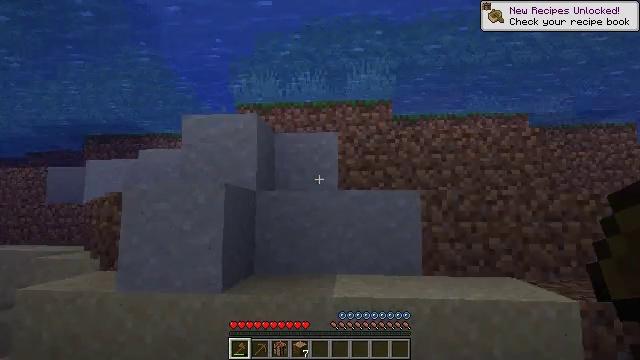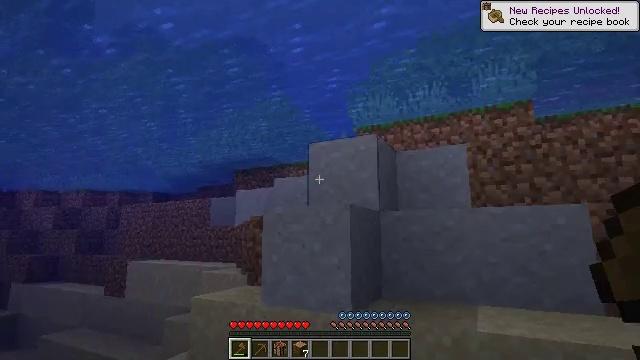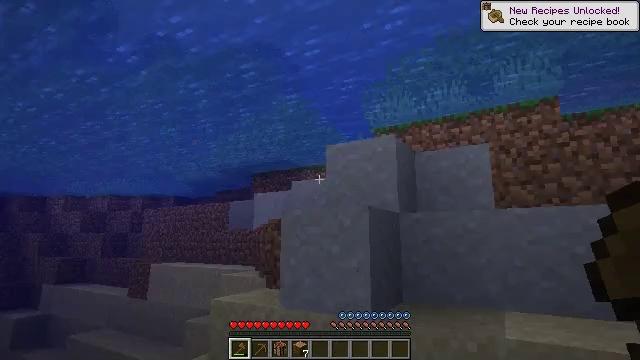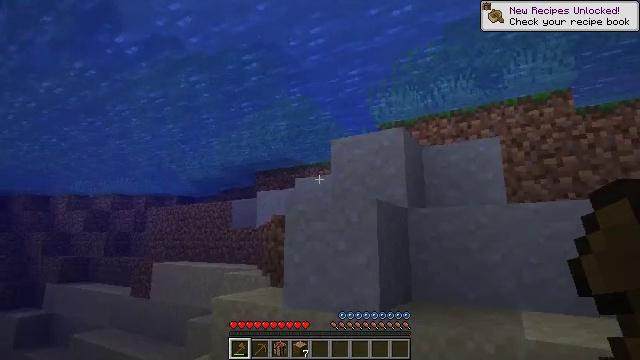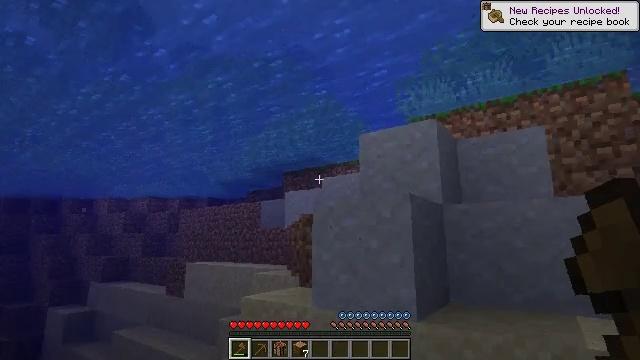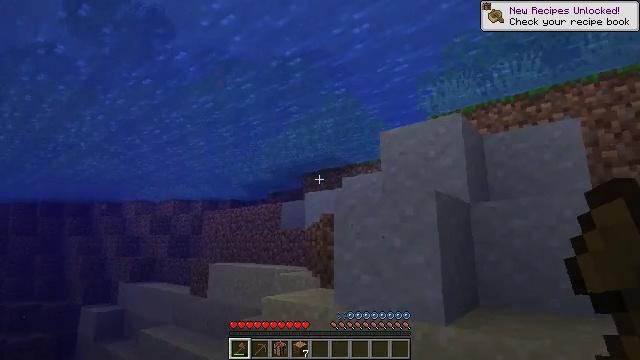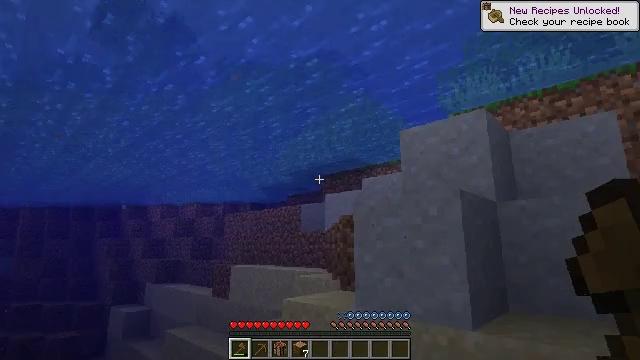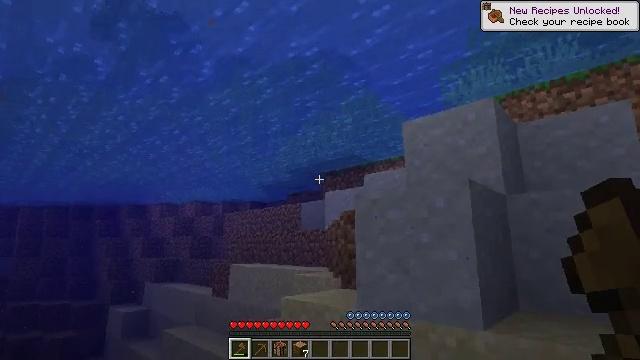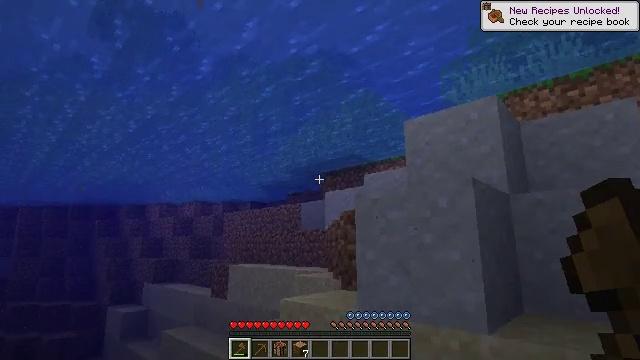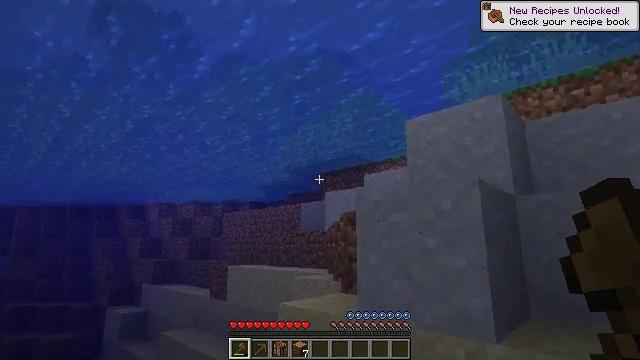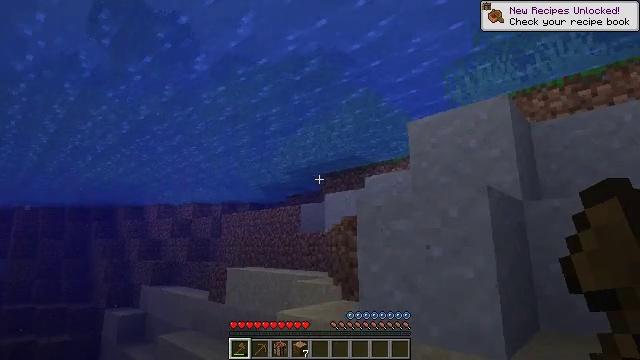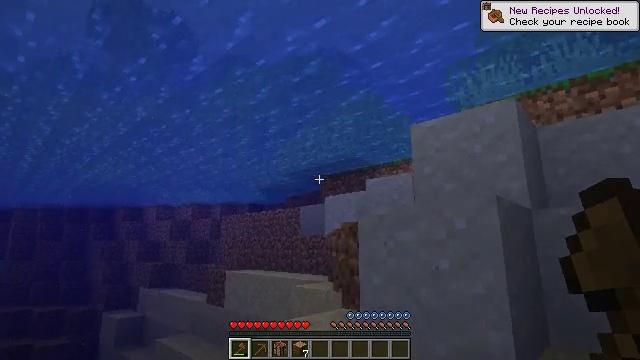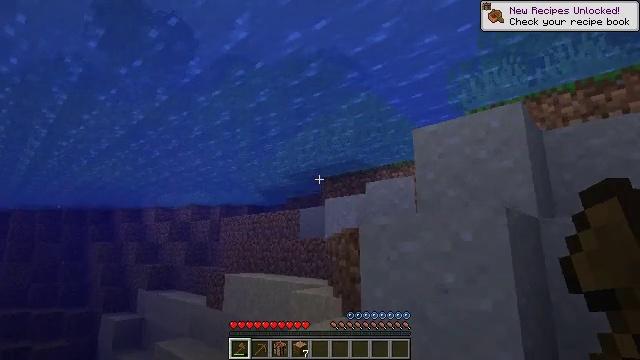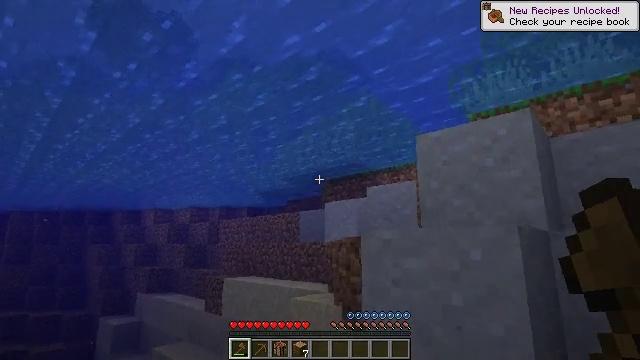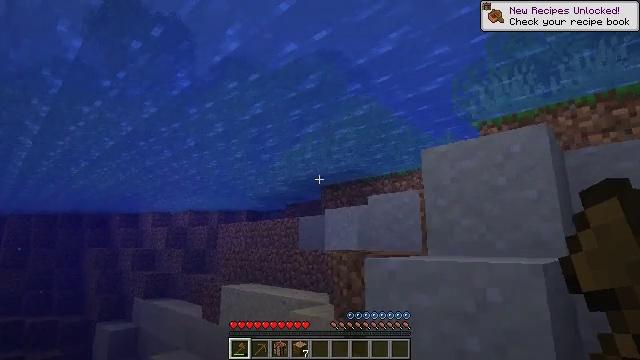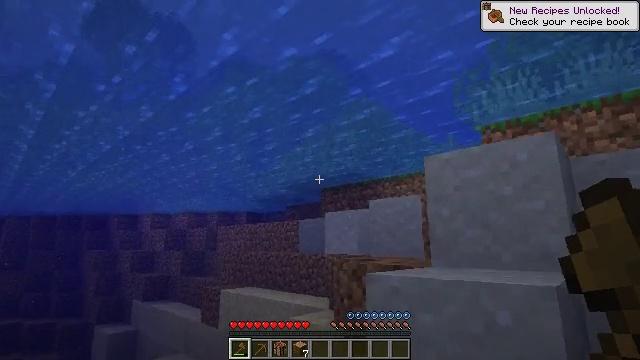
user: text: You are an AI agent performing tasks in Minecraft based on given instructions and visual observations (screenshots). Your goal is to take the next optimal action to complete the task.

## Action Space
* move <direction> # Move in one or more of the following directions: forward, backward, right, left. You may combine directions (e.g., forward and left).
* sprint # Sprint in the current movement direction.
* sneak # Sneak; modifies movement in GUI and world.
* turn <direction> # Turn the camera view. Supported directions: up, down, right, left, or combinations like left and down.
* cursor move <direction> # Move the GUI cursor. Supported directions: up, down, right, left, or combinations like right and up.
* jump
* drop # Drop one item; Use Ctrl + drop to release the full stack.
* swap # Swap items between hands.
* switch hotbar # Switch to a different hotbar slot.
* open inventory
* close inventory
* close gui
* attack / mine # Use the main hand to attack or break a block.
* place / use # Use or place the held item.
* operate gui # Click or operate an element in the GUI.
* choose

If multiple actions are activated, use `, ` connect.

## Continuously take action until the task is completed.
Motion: motion action
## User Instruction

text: Gather grass on the ground.
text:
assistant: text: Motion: move forward and move left, turn left and up
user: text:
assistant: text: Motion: move forward, turn left
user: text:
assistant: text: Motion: move forward
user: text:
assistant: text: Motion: move forward, turn left
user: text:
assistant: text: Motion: move forward, turn left
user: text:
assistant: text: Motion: move forward, turn left
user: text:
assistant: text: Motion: move forward
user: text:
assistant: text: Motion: move forward, jump
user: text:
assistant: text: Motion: move forward, jump
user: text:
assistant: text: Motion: move forward, jump
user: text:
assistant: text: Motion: move forward, jump
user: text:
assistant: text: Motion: move forward, jump
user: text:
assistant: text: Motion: move forward, jump
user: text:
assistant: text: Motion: move forward, jump
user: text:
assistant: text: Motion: move forward, jump
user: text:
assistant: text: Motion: move forward, jump
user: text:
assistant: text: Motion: move forward, jump
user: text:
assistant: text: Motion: move forward, jump
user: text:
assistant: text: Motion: move forward, jump
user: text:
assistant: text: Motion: move forward, jump
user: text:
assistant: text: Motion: move forward, jump
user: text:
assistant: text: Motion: move forward, jump
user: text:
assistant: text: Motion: move forward, jump
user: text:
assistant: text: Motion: move forward, turn right, jump
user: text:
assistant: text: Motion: move forward, turn right and down, jump
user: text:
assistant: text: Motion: move forward, turn right and down, jump
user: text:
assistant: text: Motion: move forward, turn right and down, jump
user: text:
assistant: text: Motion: move forward, turn right and down, jump
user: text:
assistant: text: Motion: move forward, turn right, jump
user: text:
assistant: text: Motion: move forward, turn right, jump